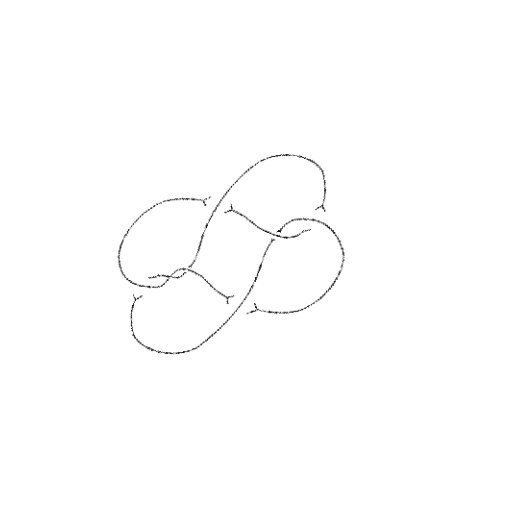
Crossing number: 7